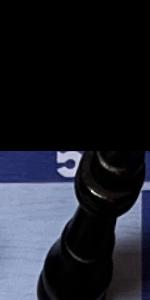
Label: King_Black